Field crop: maize
Growth stage: 2
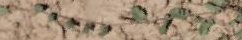
Species: convolvulus